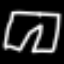
Label: pants